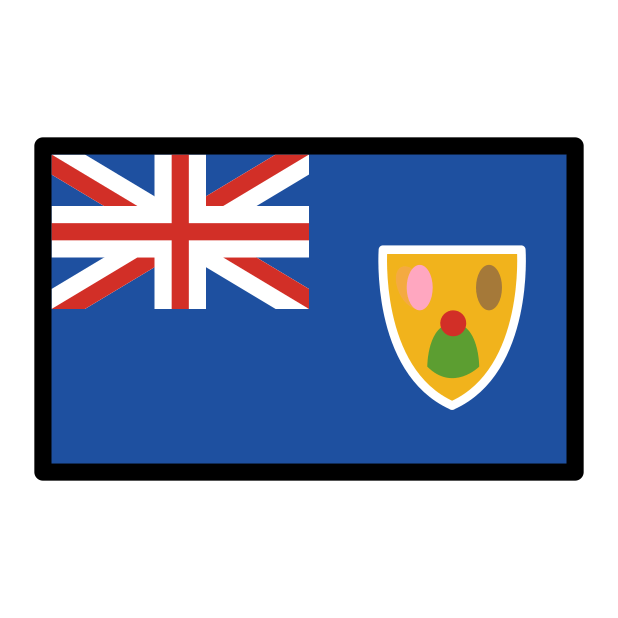
flag: Turks & Caicos Islands